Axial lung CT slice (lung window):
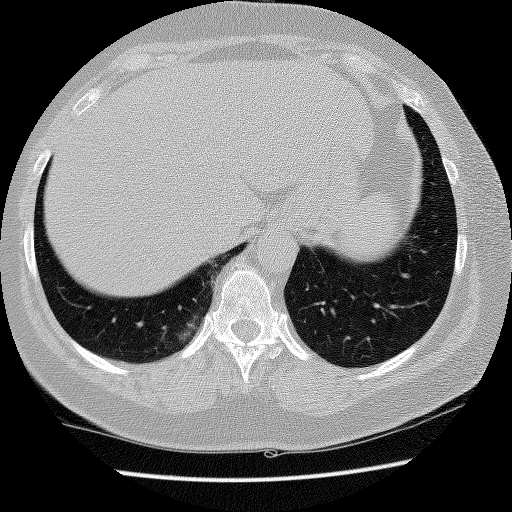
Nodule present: no